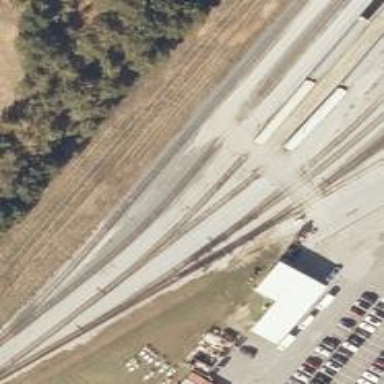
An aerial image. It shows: Rail spur service.